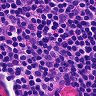
Metastatic tissue present: no